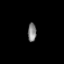
Tissue: prostate
Cell type: Epithelial cells
Senescence score: 0.2904
Nuclear area (px): 152
Mean DAPI intensity: 133.158